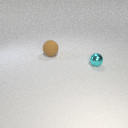
small cyan metal sphere to the right of large brown rubber sphere